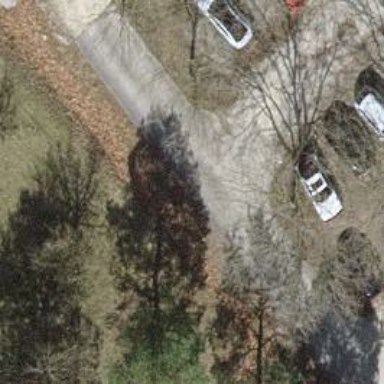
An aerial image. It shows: Unpaved service road designated as parking aisle.